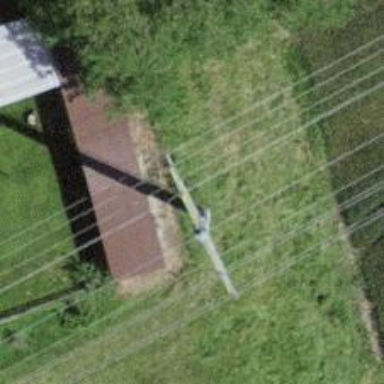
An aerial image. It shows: There is power line with 10 cables.